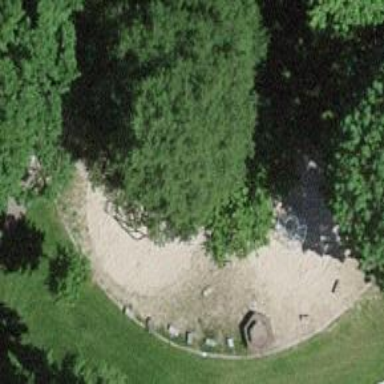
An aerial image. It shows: Playground area for leisure activities on the land.